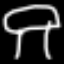
Label: mushroom